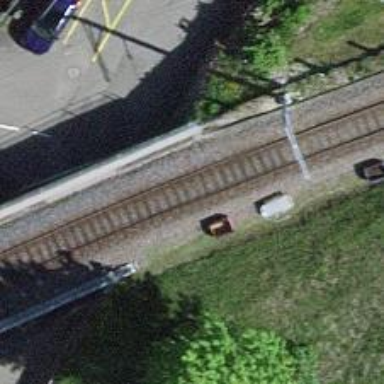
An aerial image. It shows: Railway bridge with electrified tracks and single rail.